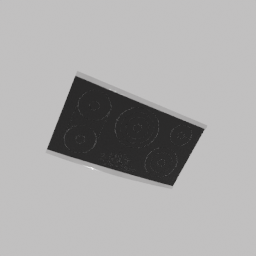
Label: appliances